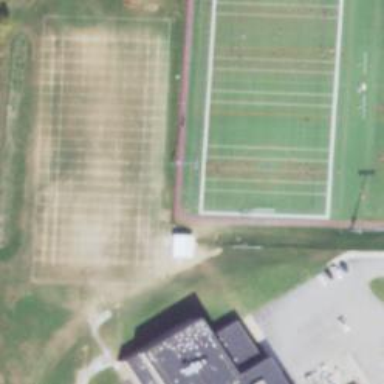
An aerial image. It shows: American football pitch.